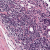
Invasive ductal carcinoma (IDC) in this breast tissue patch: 1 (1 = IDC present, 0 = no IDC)